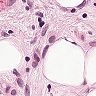
Metastatic tissue present: yes